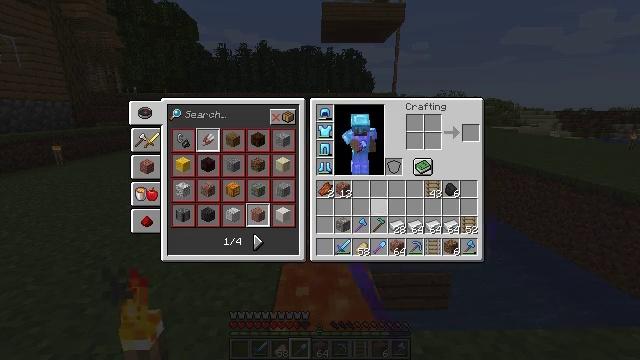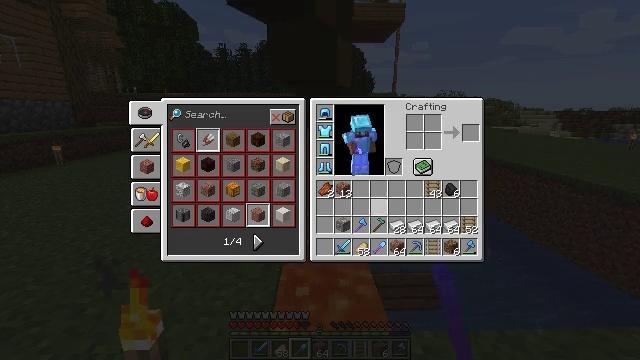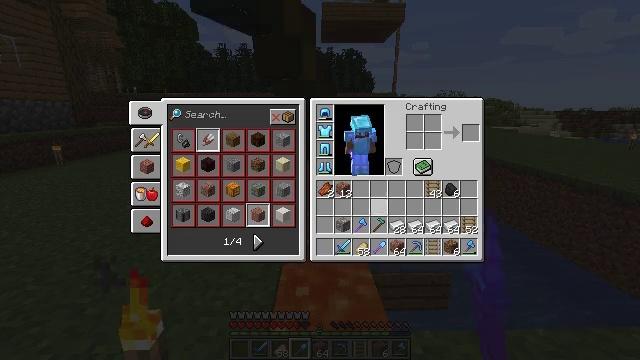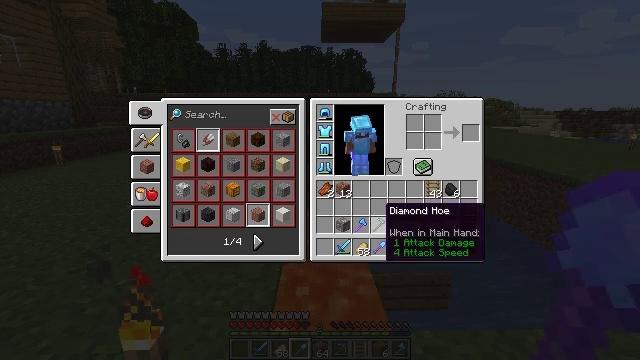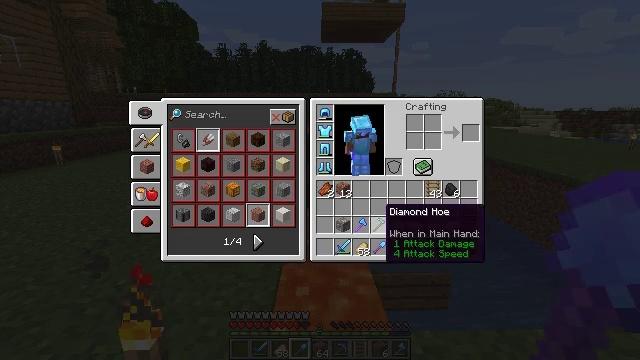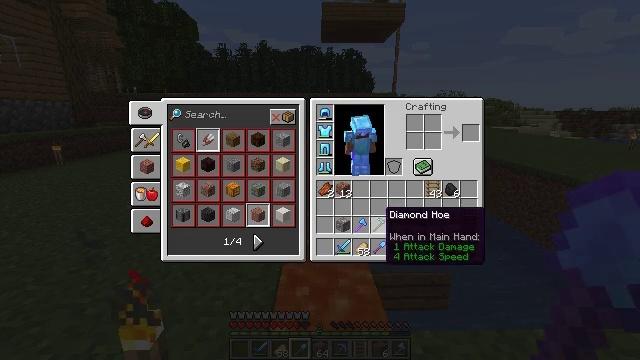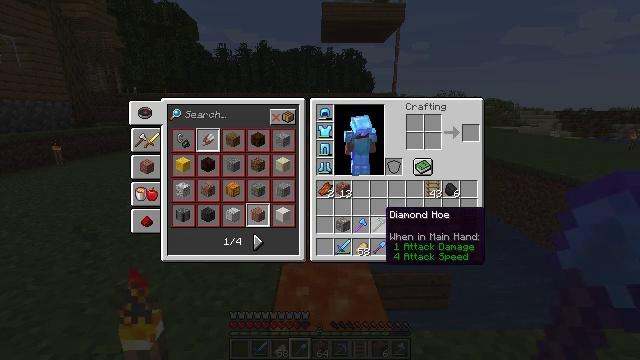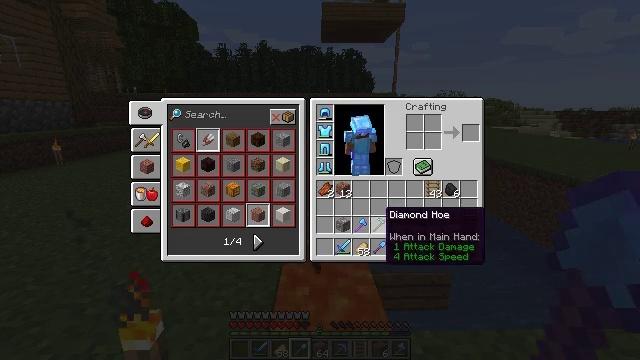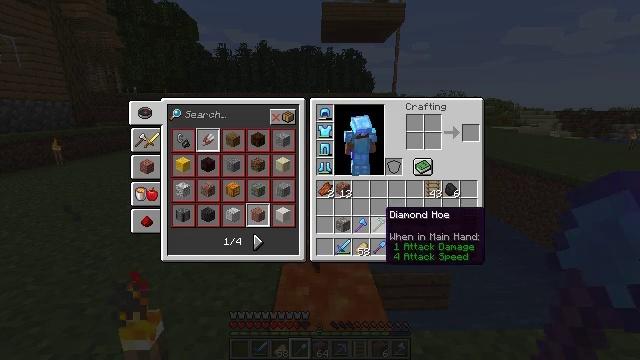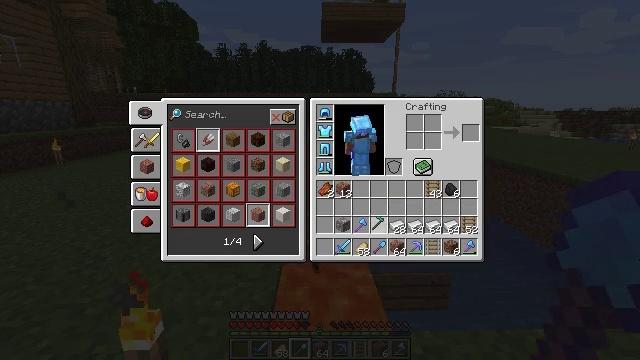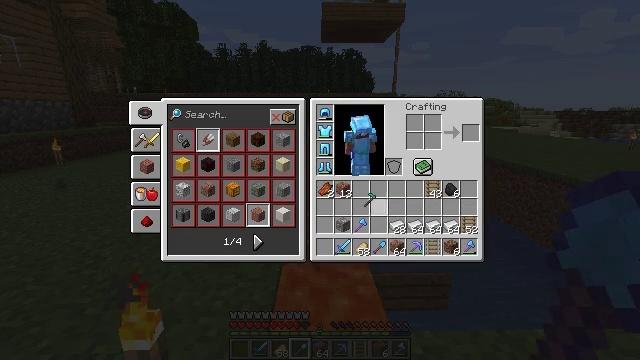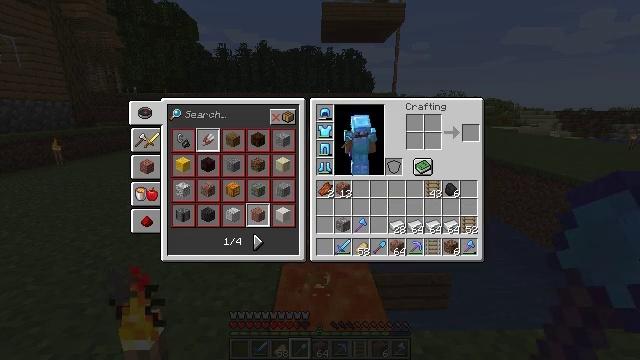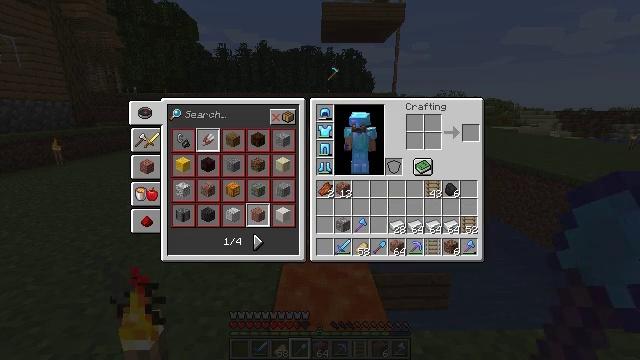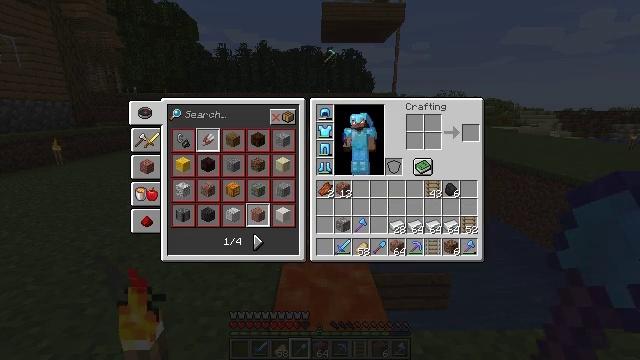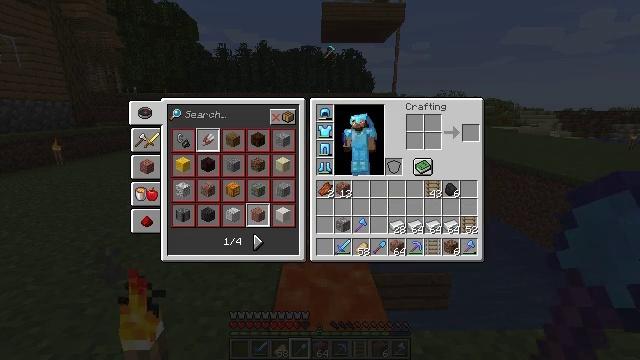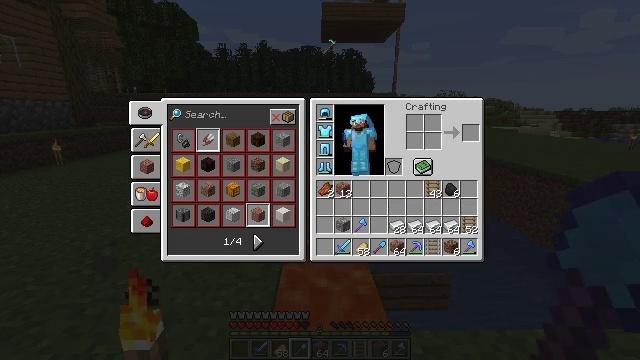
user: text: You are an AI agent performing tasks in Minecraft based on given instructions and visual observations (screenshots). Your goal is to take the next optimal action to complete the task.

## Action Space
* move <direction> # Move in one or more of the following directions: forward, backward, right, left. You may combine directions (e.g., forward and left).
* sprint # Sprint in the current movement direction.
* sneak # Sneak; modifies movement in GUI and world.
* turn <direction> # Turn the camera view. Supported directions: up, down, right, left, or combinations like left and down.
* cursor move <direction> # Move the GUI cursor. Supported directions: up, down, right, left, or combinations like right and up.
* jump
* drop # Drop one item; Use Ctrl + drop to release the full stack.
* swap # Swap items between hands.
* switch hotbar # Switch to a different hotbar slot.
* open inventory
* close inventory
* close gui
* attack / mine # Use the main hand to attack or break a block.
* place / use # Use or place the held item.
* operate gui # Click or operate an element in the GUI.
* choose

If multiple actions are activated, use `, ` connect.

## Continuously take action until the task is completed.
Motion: motion action
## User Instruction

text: Drop a diamond hoe.
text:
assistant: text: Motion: cursor move down
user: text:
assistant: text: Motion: no_op
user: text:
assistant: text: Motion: no_op
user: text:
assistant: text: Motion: no_op
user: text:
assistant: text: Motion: no_op
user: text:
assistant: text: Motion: no_op
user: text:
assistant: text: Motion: no_op
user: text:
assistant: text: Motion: no_op
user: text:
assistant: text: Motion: operate gui
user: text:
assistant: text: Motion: cursor move left and up, operate gui
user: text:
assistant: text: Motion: cursor move left and up
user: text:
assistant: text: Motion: cursor move left and up
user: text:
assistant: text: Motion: cursor move up
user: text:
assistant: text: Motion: no_op
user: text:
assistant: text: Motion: no_op
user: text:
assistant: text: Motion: no_op
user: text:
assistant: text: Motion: operate gui
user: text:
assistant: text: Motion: operate gui
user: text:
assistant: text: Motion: operate gui
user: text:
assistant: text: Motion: no_op
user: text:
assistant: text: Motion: no_op
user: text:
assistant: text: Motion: cursor move down
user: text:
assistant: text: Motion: cursor move right and down
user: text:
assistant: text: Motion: cursor move right and down
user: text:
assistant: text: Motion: no_op